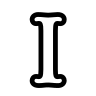
Cursor type: text
OS/theme: linux-xcursor-pro
Variant: white